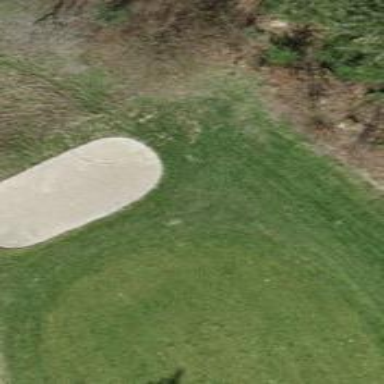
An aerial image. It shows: Sandy area is golf bunker.